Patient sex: M
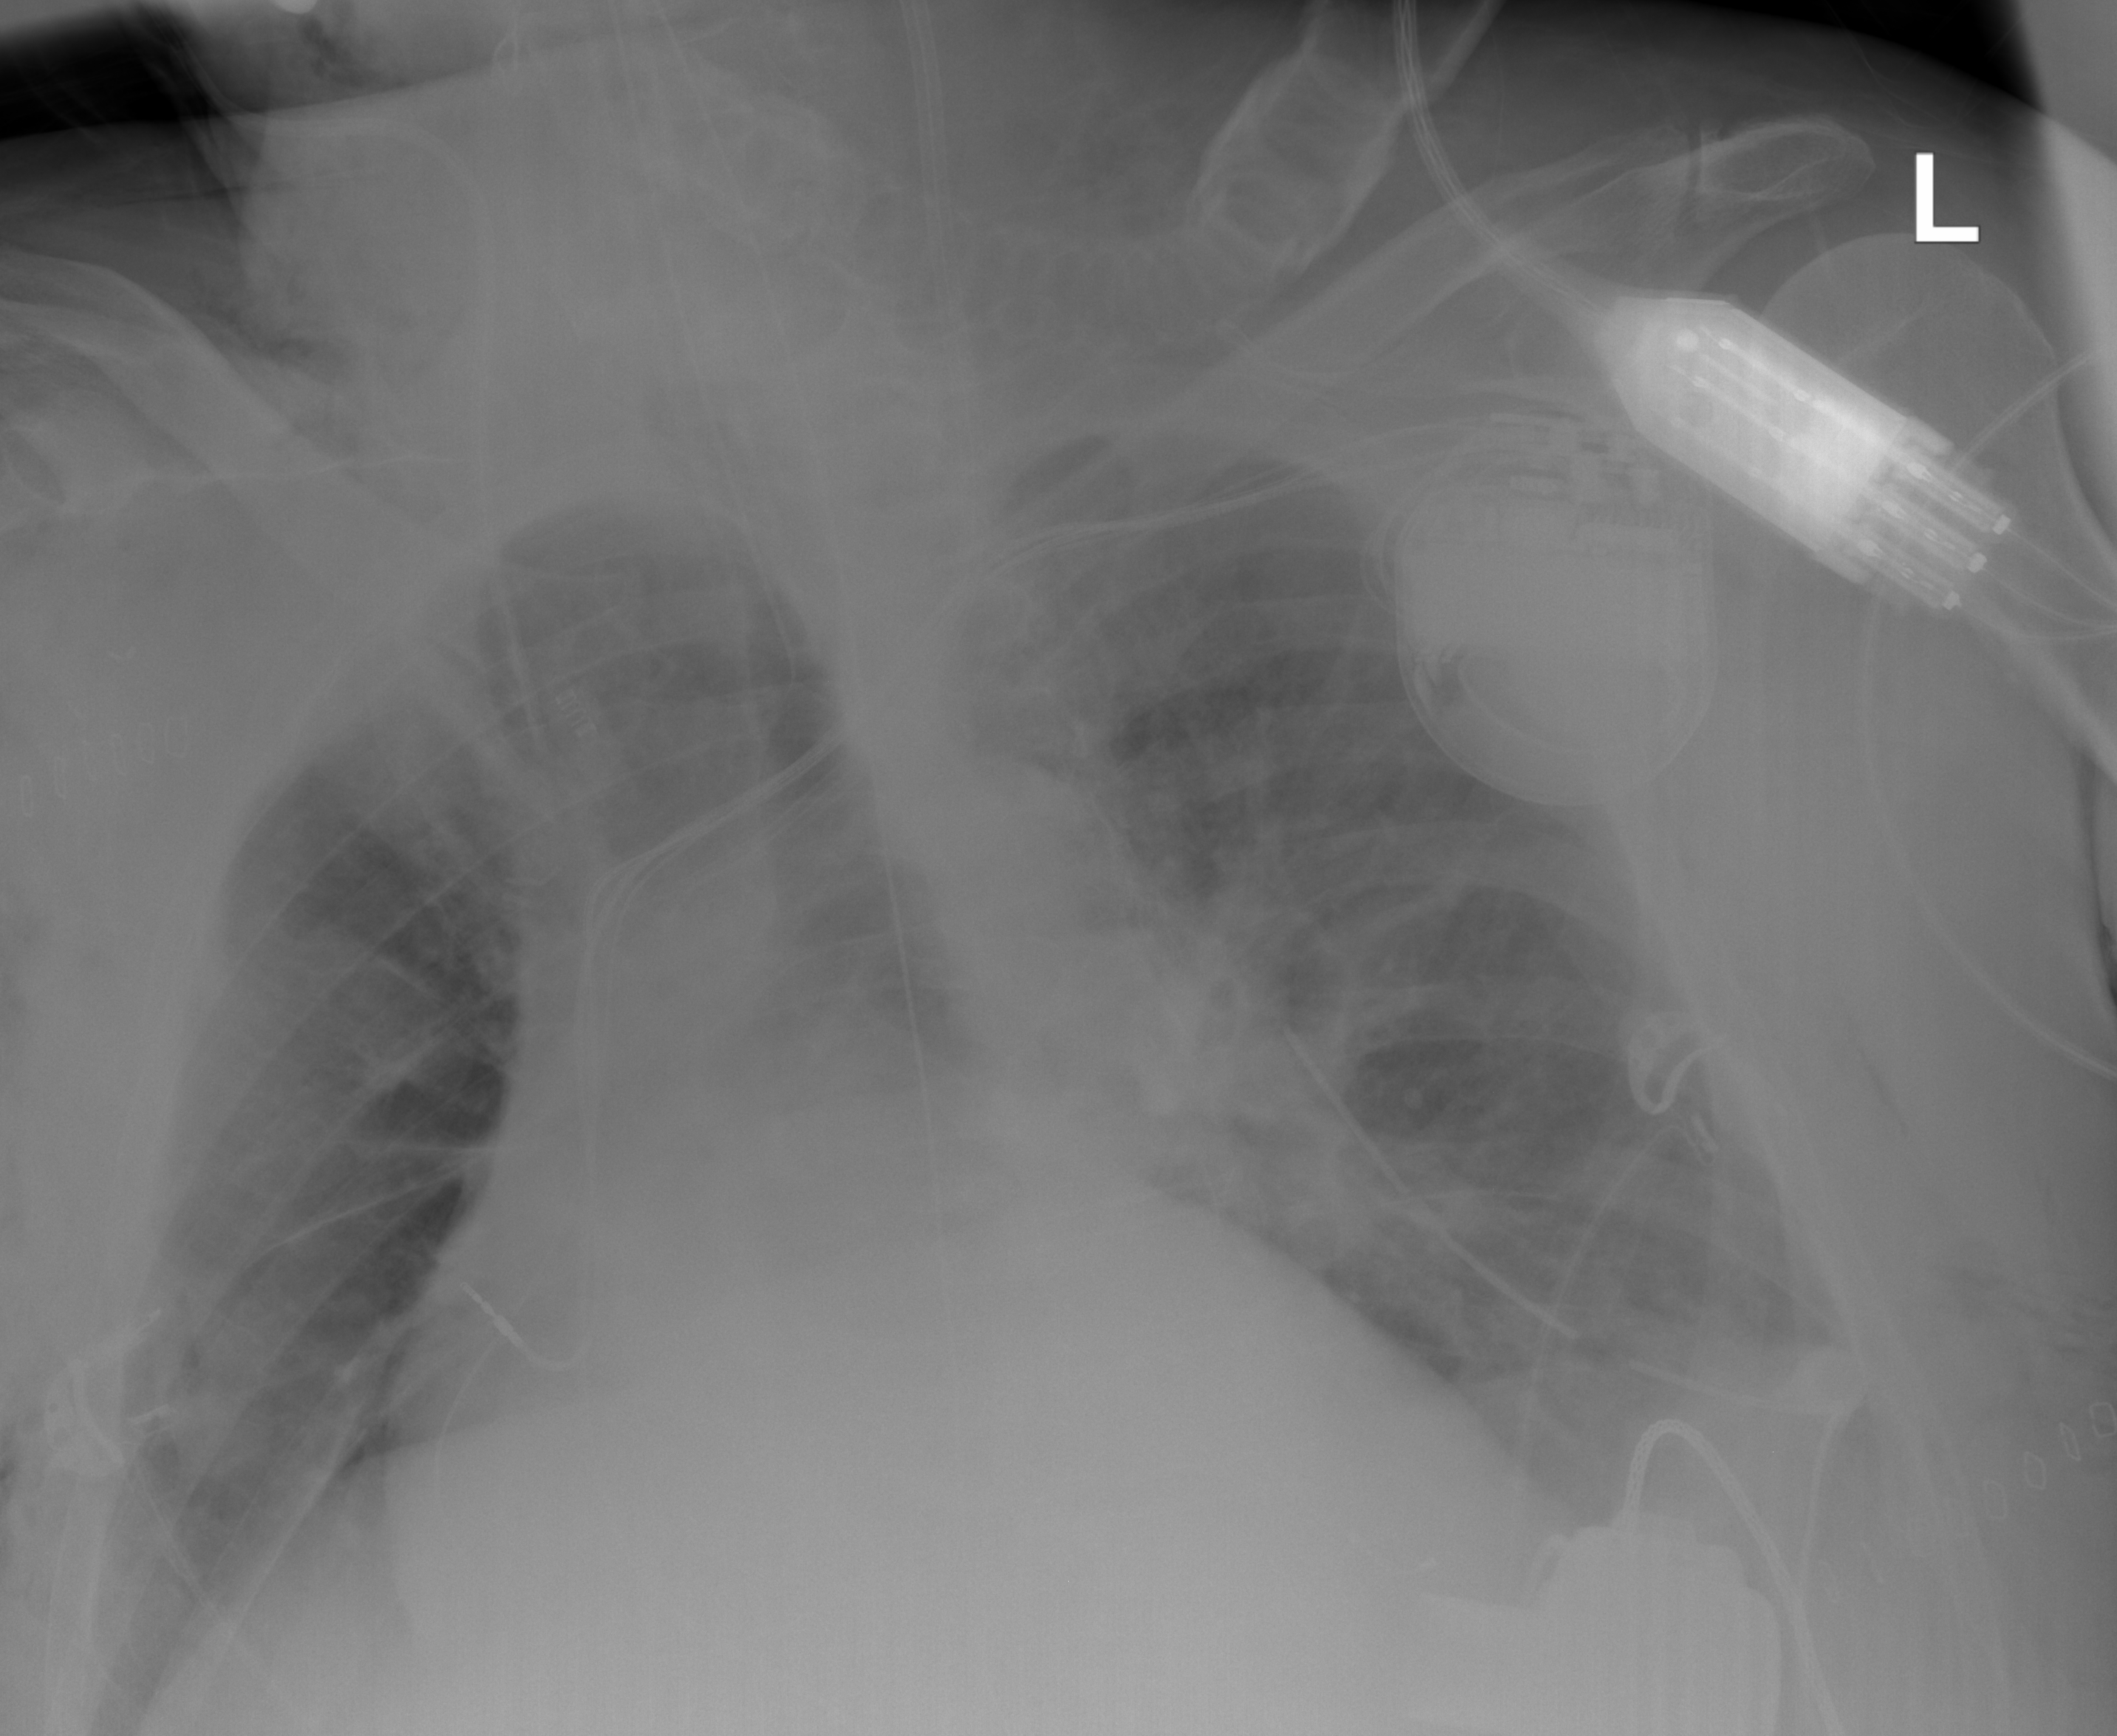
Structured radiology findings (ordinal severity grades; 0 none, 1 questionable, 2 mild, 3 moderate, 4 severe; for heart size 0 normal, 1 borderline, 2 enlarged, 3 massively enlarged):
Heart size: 2
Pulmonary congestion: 3
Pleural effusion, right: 2
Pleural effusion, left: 2
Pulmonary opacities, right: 0
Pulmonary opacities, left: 0
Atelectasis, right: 2
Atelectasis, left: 2